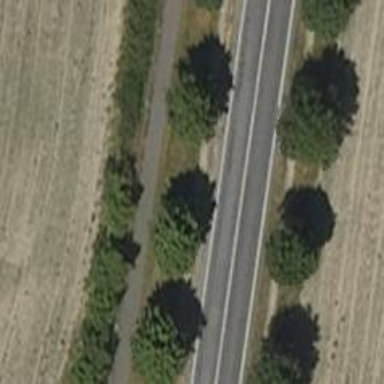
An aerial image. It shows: Row of deciduous broadleaved trees.